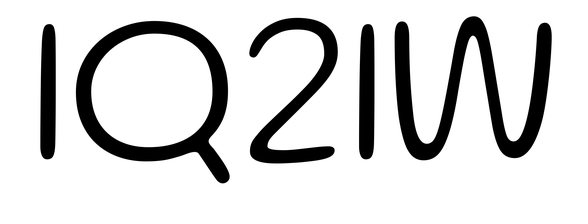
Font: Gluten_ExtraLight